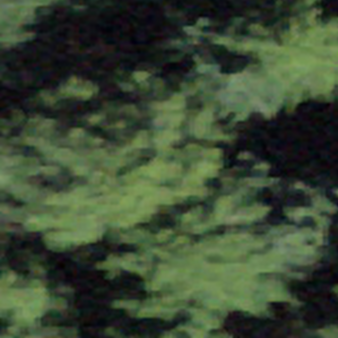
Label: other